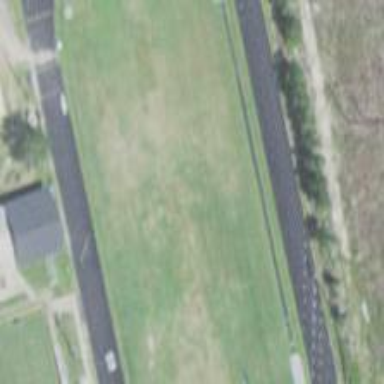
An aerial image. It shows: Track in leisure land.